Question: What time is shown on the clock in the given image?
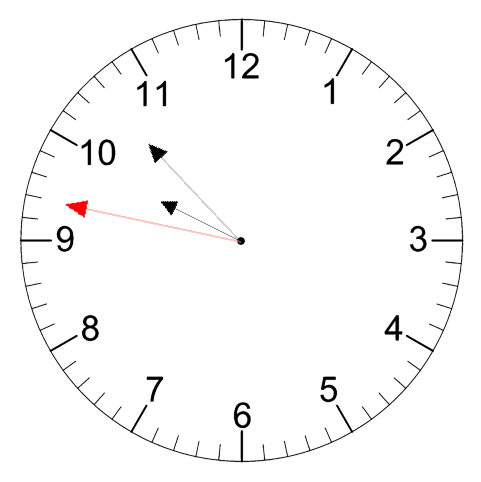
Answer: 09:52:47